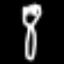
Label: fork